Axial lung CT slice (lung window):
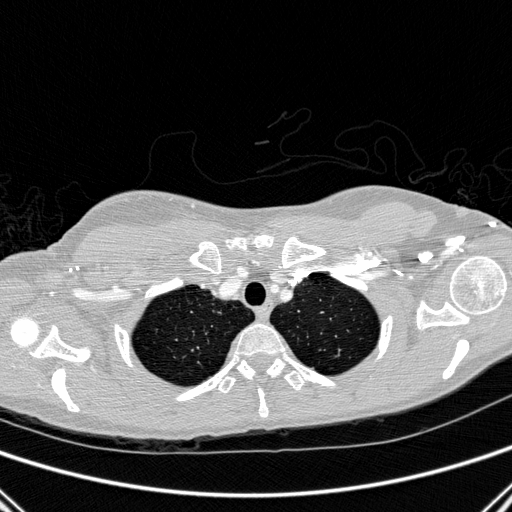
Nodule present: no